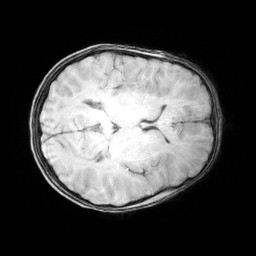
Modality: MP2RAGE
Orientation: axial
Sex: male
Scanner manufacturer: siemens
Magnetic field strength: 3 T
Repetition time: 5 s
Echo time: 0.00368 s